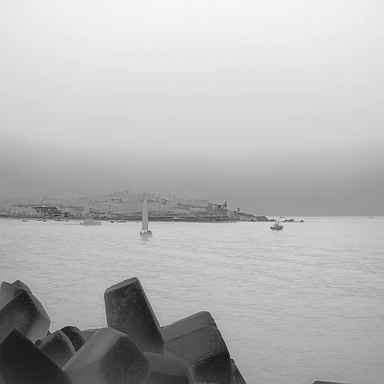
There are three objects shown in the infrared image, including a bulk_carrier, a sailboat, and a canoe.